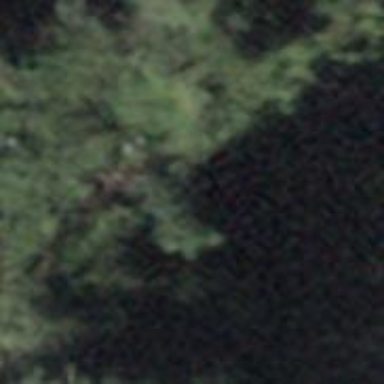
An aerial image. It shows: Evergreen tree with needle-leaved leaves.